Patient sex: M
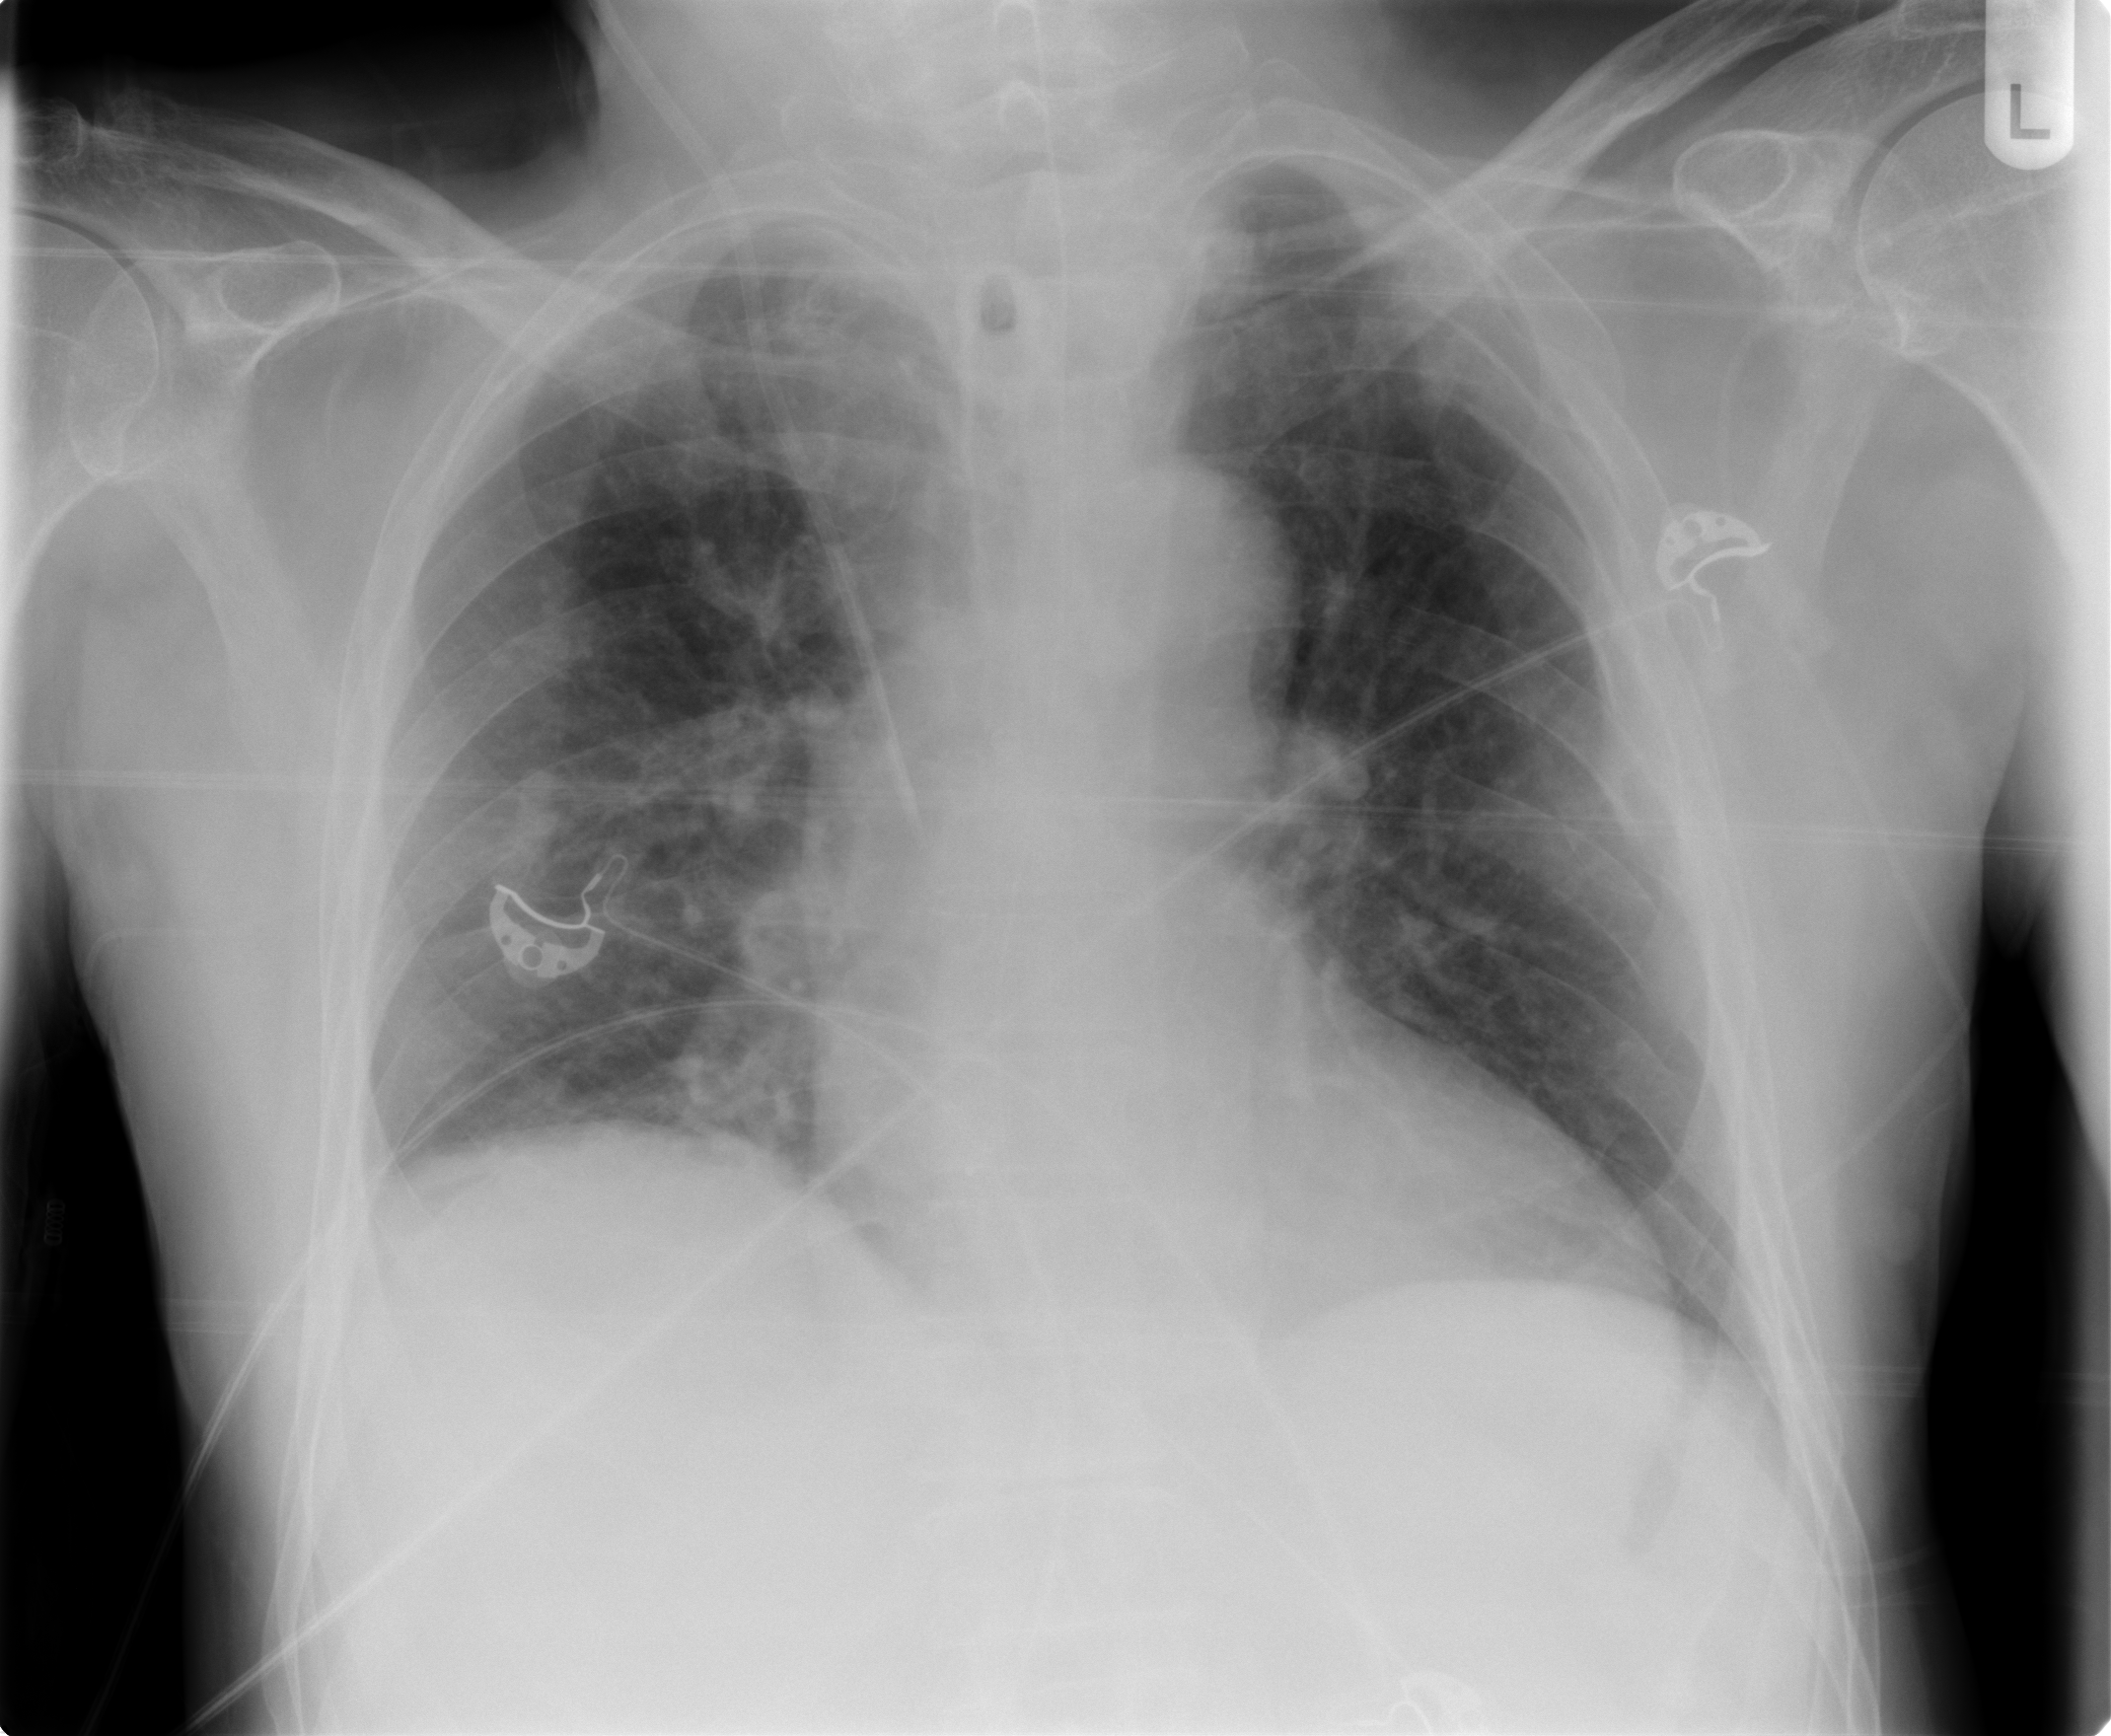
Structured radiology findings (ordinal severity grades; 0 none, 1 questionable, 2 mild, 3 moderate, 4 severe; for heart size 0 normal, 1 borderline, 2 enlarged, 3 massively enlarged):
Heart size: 2
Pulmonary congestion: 2
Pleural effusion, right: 0
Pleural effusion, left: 1
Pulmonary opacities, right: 2
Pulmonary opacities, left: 0
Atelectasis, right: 2
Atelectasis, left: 2